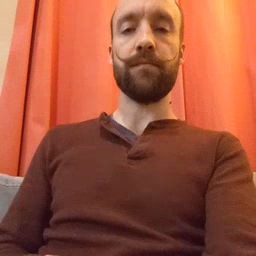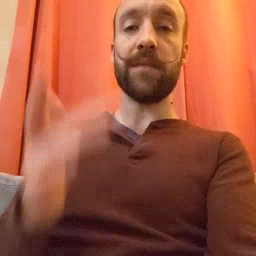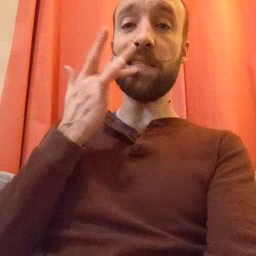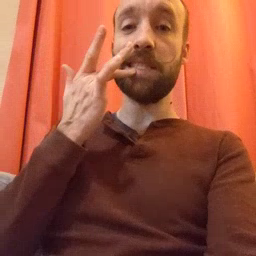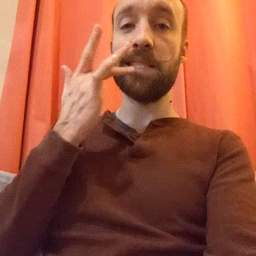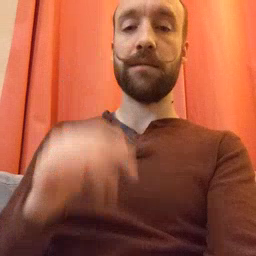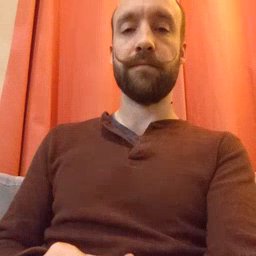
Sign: taste